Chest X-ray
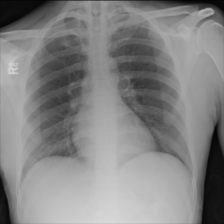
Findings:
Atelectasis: negative
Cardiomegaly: negative
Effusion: negative
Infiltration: negative
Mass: negative
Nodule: negative
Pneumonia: negative
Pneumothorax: negative
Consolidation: negative
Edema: negative
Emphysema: negative
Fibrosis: negative
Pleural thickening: negative
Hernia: negative